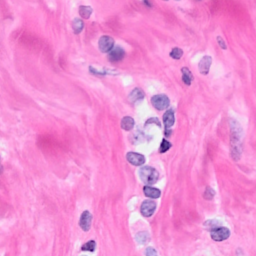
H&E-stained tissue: Breast